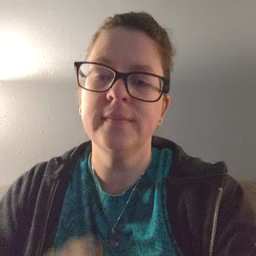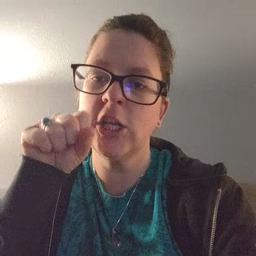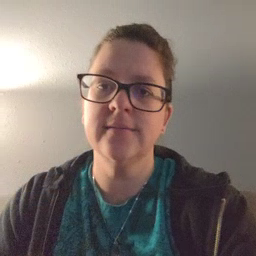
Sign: carrot